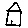
Label: house